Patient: sex M, age 46
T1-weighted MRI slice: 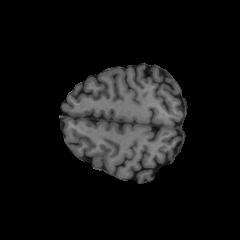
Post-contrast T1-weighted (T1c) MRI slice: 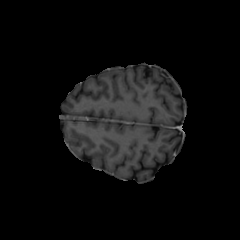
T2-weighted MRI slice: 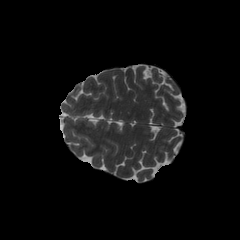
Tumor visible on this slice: no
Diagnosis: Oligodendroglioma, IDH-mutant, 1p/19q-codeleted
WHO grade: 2